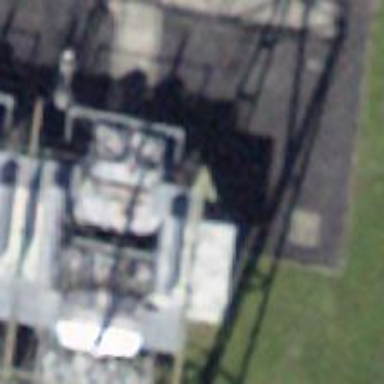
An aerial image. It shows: Outdoor generator transformer.